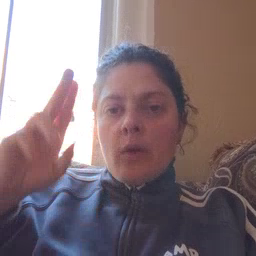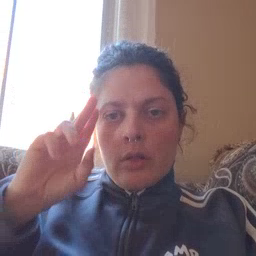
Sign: uncle